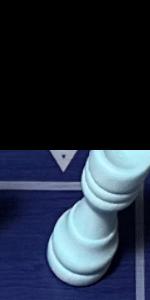
Label: Rook_White